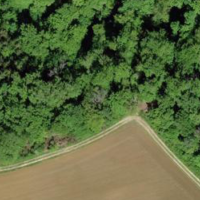
EUNIS habitat code: 41
Species observed at this site:
Meta menardi